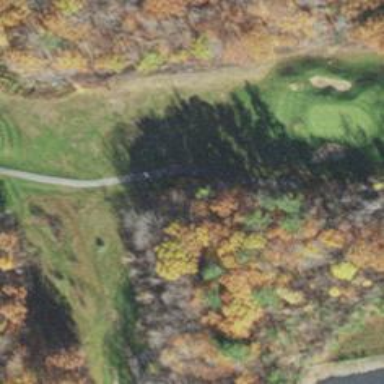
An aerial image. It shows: Path for both road and golf.